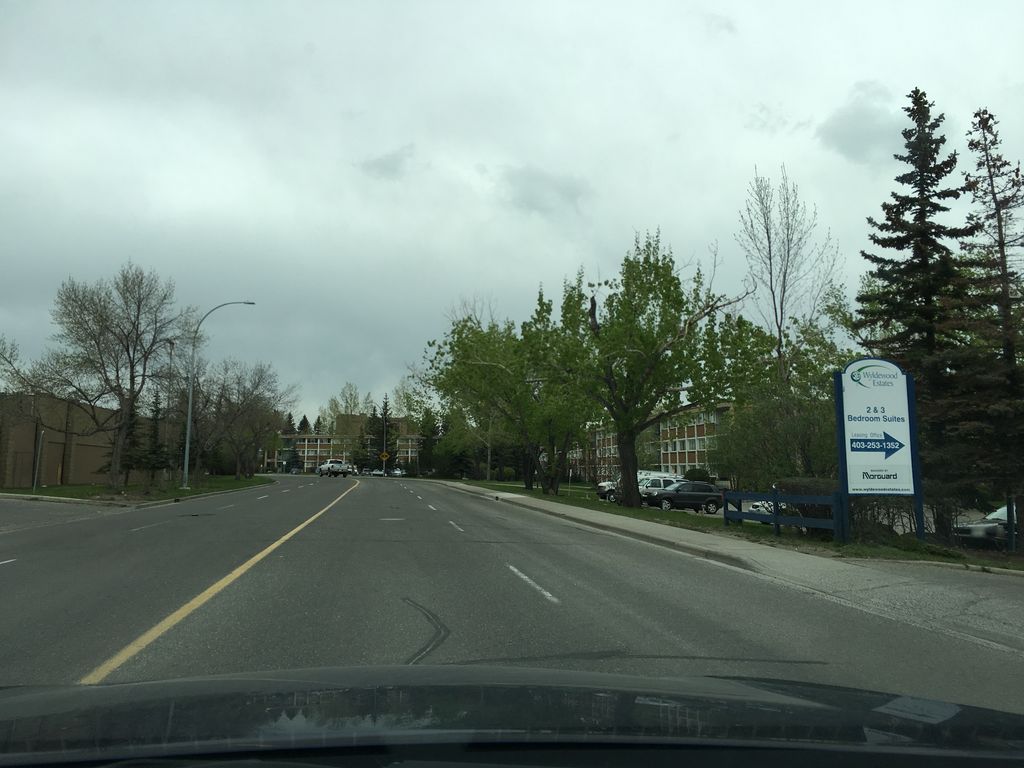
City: calgary